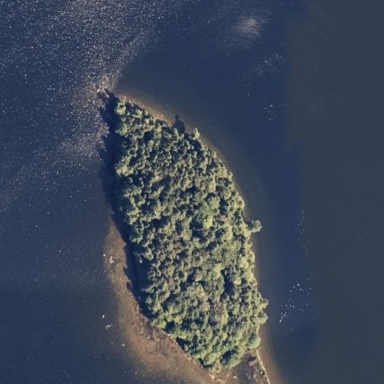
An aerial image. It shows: Island covered with woodland.